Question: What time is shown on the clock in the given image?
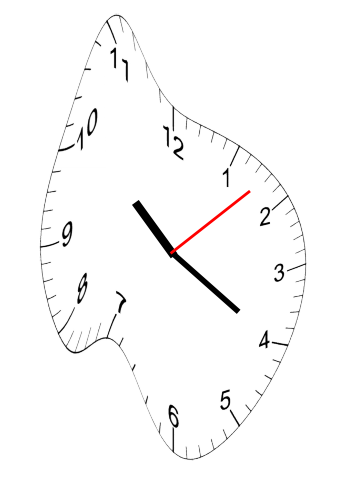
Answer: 10:20:08